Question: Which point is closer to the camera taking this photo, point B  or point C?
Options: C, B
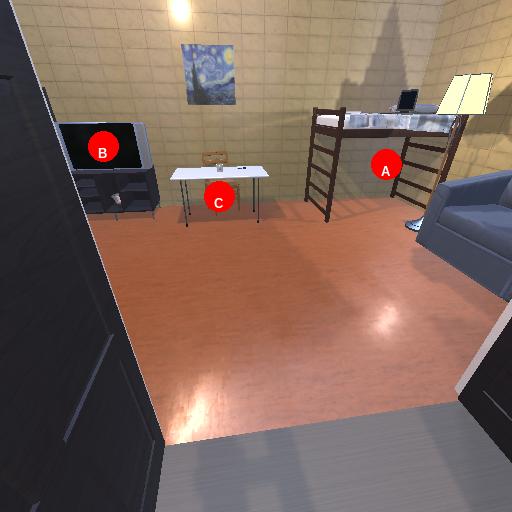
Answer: C